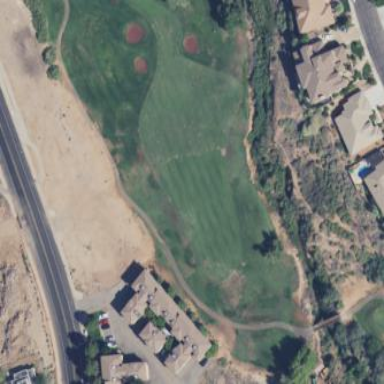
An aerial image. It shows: Area with grass used as rough in golf course.